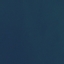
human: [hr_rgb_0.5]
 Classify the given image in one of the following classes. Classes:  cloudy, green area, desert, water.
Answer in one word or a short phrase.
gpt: water